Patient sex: M
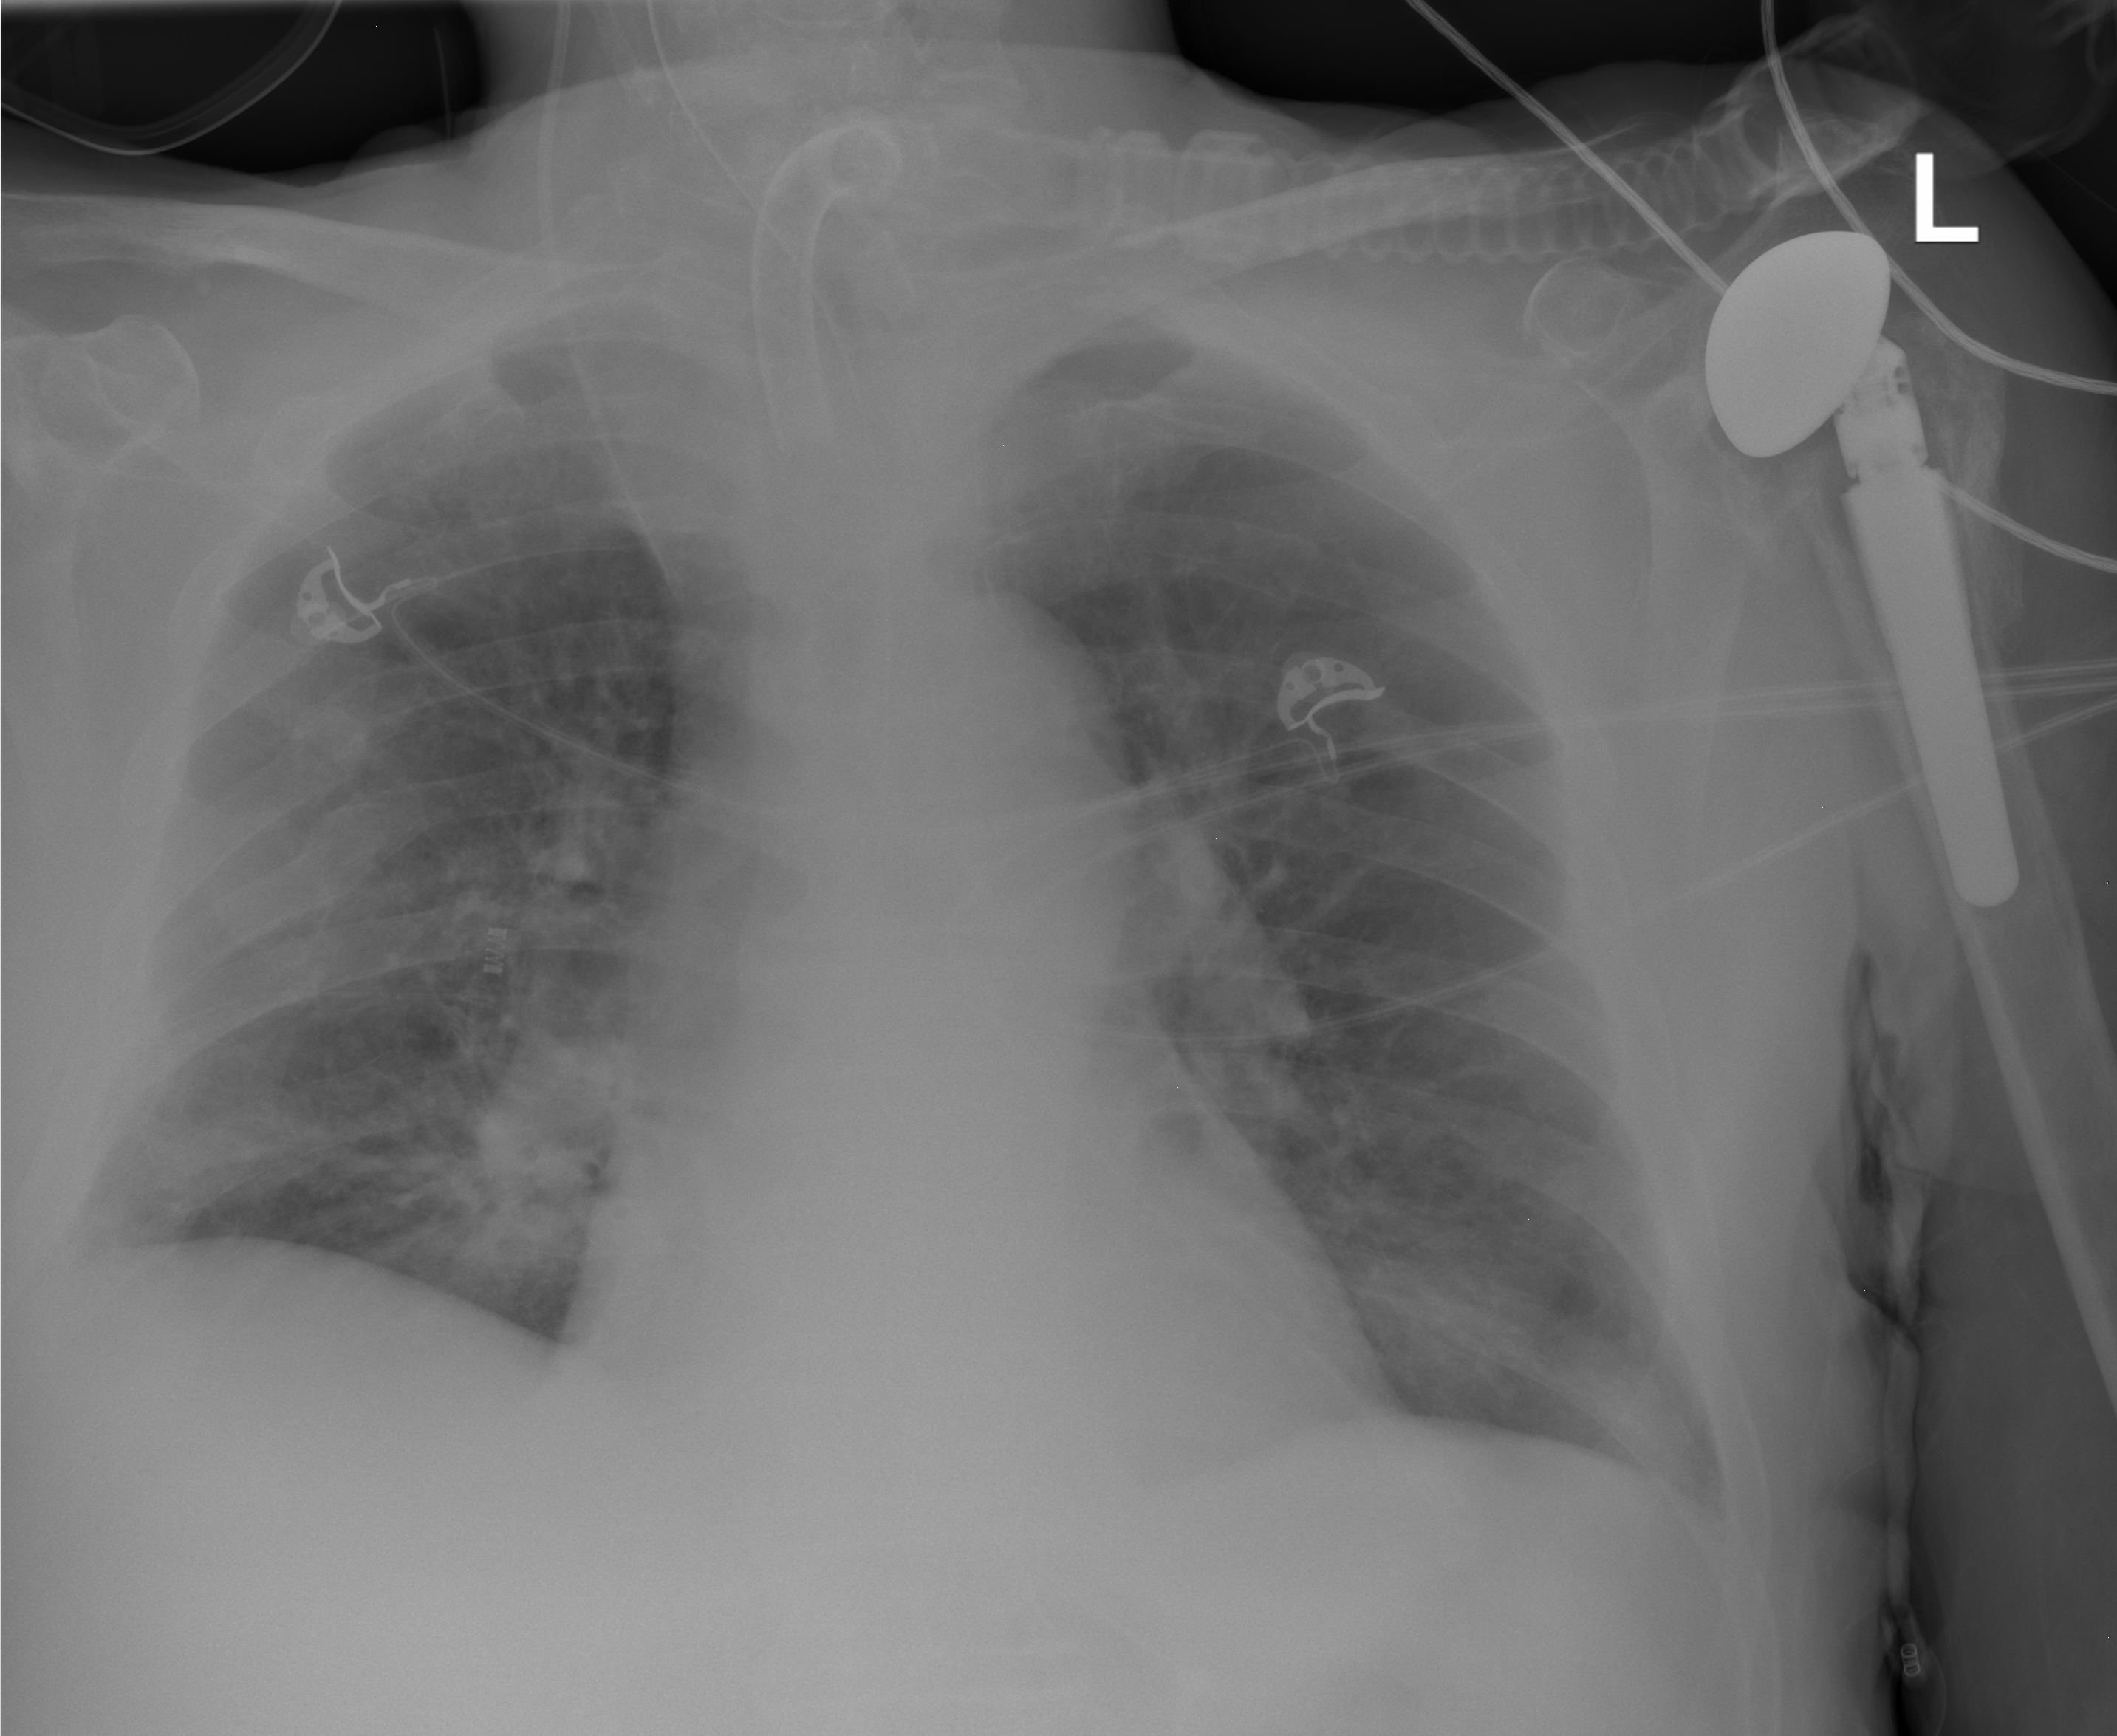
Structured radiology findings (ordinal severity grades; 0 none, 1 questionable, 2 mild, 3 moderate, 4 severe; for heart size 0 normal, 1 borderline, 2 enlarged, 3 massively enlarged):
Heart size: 1
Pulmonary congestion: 0
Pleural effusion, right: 2
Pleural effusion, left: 0
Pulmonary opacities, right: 2
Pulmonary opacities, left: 2
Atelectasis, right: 0
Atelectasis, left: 0